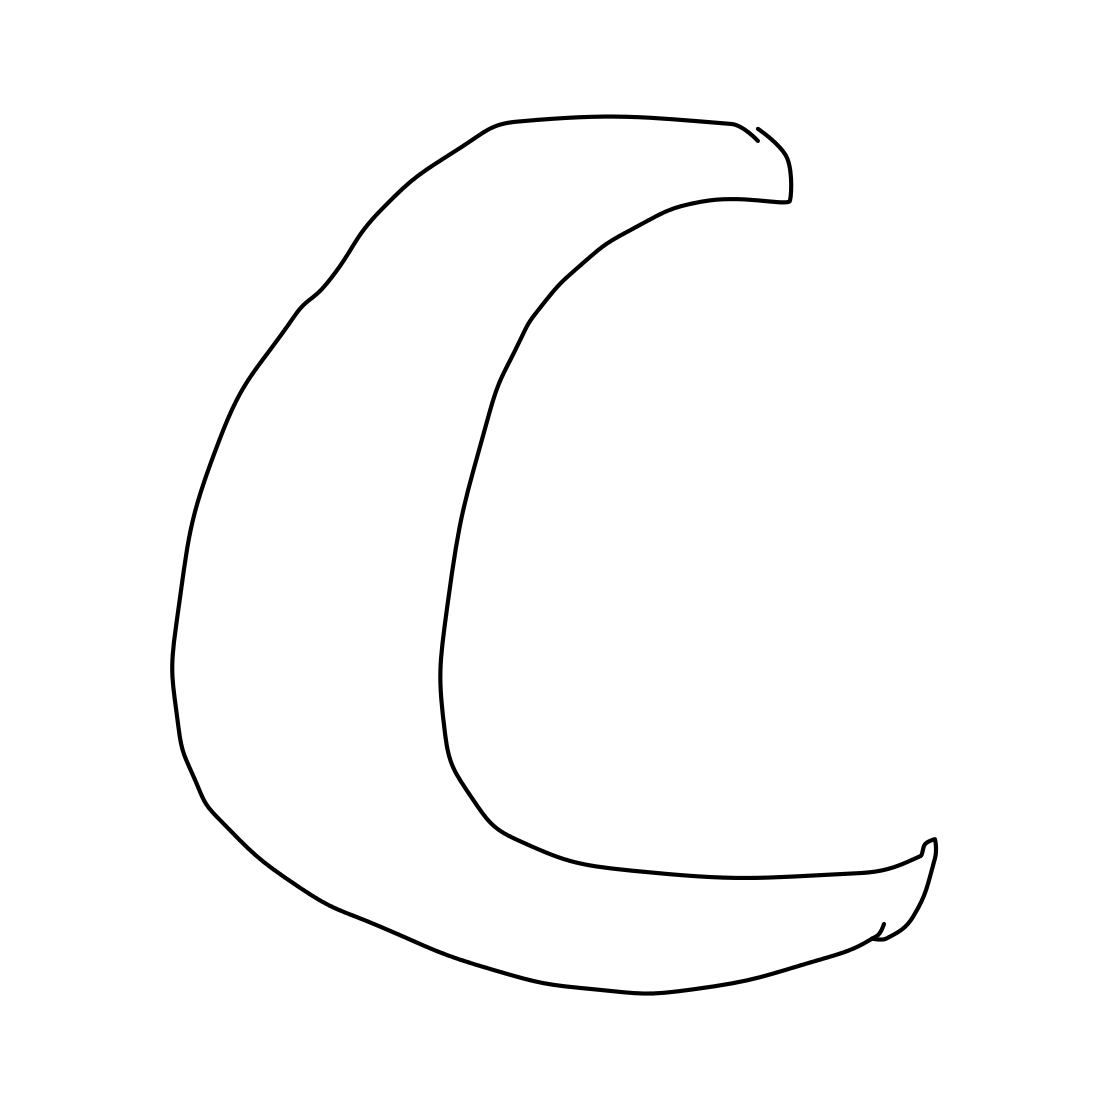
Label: moon